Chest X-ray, PA view. Patient: 45 years old, sex F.
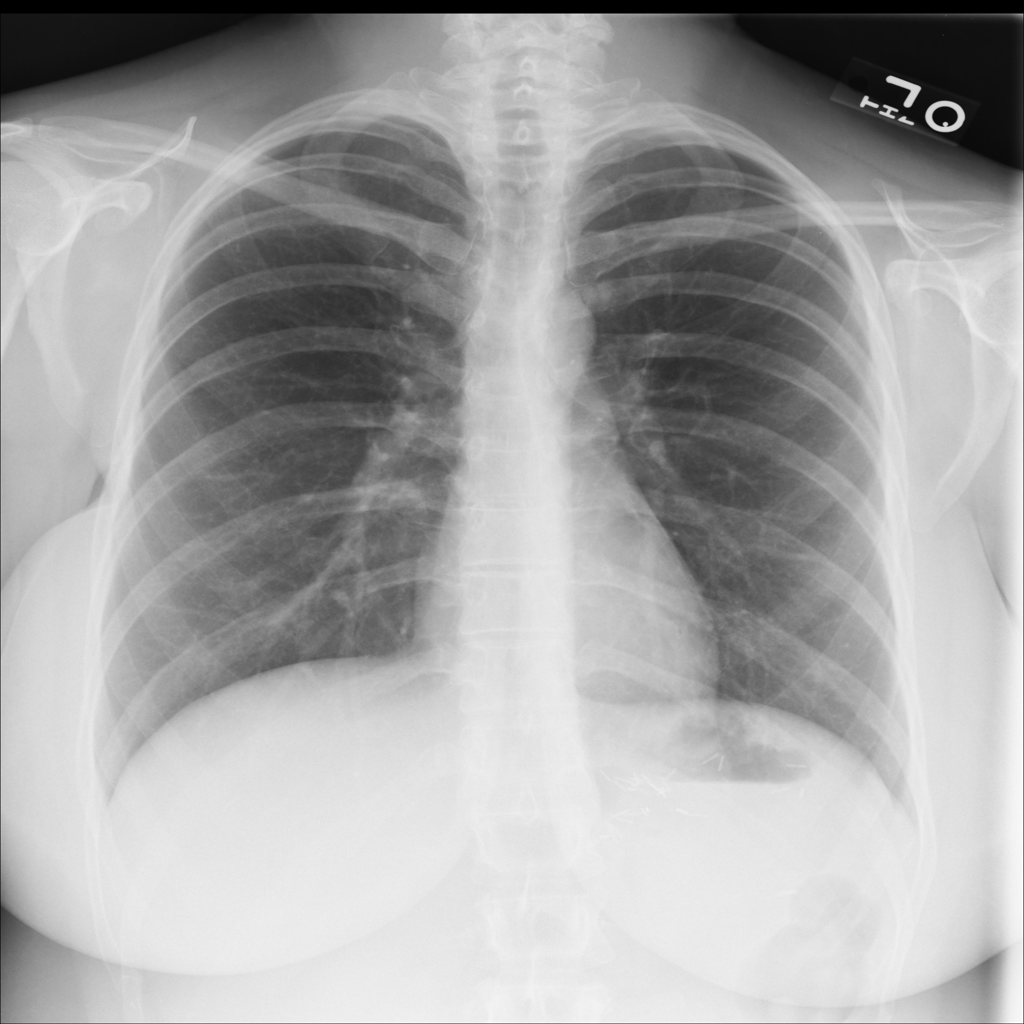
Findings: No Finding